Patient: sex F, age 62
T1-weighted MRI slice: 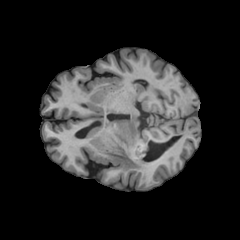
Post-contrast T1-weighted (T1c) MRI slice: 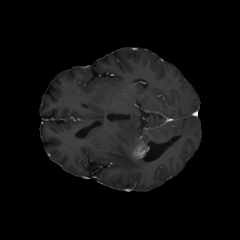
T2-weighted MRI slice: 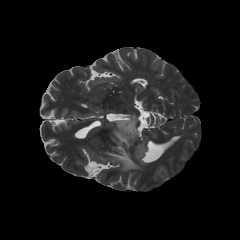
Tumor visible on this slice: yes
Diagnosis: Glioblastoma, IDH-wildtype
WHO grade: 4